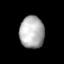
Tissue: lung
Cell type: Endothelial cells
Senescence score: 0.5852
Nuclear area (px): 772
Mean DAPI intensity: 176.971